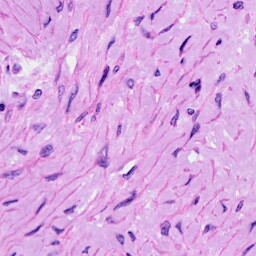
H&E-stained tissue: Ovarian